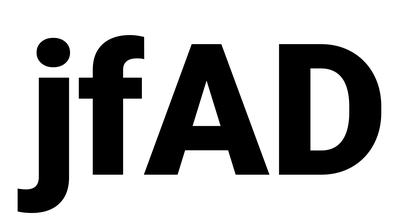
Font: Roboto_Black